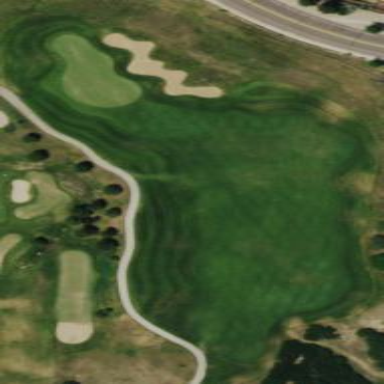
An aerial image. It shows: Rough area in golf course.